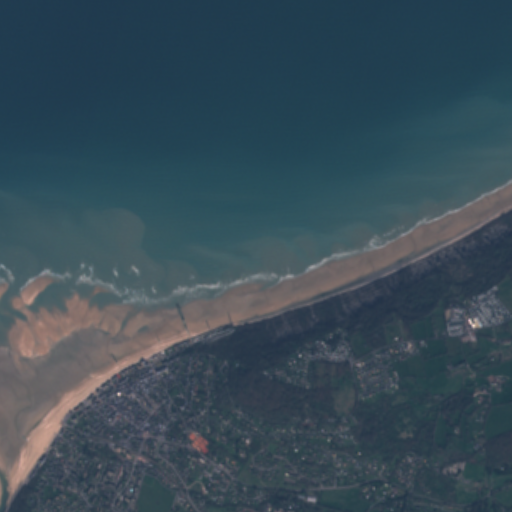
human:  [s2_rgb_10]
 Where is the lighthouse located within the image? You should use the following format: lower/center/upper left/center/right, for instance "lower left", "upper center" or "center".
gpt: The lighthouse is located in the lower left of the image.
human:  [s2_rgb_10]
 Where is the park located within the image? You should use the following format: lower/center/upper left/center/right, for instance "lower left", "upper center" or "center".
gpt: The park is located in the lower of the image.
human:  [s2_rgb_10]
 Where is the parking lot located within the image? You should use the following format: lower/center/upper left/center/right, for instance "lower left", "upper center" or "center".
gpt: The parking lot is located in the lower left of the image.
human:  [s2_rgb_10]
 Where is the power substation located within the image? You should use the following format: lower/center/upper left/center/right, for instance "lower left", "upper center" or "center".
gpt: The power substation is located in the lower left of the image.
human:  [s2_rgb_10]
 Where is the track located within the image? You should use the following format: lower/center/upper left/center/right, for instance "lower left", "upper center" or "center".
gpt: The track is located in the lower center of the image.
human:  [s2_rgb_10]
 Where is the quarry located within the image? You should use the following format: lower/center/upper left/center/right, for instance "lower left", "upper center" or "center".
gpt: There is no quarry in the image.